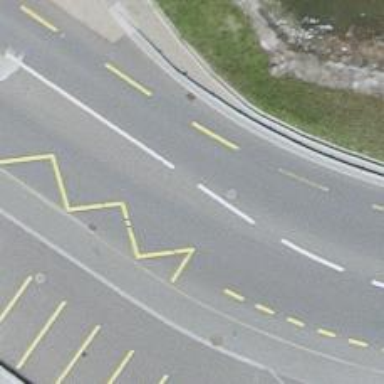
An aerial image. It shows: Bus stop equipped with public transport stop position.